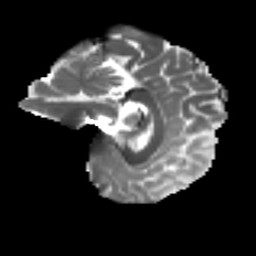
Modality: T2w
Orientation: sagittal
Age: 54
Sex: female
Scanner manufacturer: ge
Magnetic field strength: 3 T
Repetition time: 7.8 s
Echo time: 0.0606 s